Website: ulta-beauty
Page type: billing-address
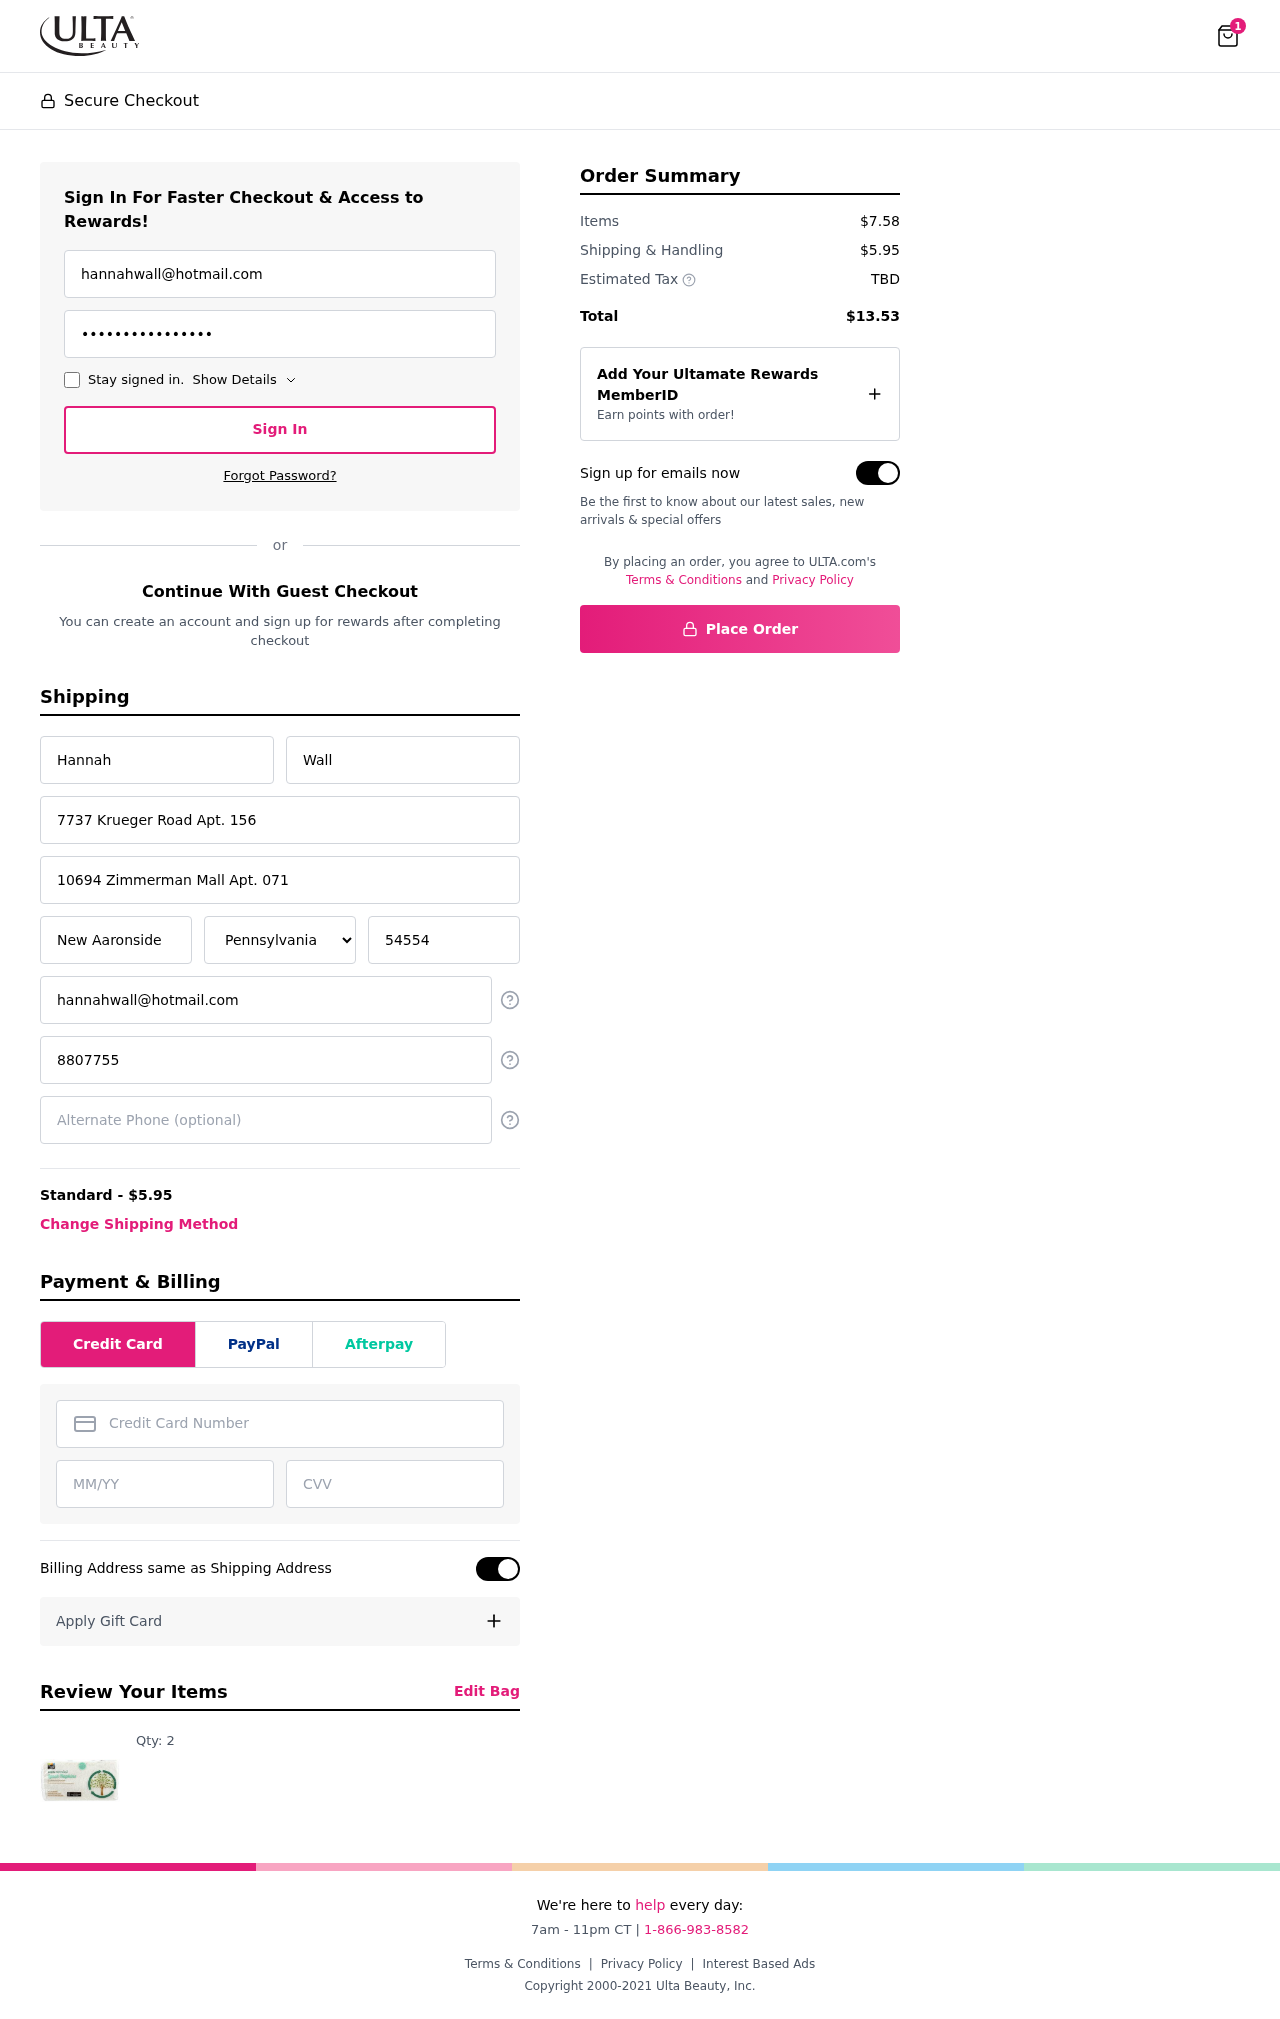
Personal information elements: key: PII_STATE
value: Pennsylvania
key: PII_EMAIL
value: hannahwall@hotmail.com
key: PII_FIRSTNAME
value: Hannah
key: PII_LASTNAME
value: Wall
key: PII_STREET
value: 7737 Krueger Road Apt. 156
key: PII_STREET2
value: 10694 Zimmerman Mall Apt. 071
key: PII_CITY
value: New Aaronside
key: PII_POSTCODE
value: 54554
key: PII_PHONE
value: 8807755892
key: PII_CARD_NUMBER
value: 2720 8022 6358 3555
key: PII_CARD_EXPIRY
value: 04/27
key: PII_CARD_CVV
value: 360
Product elements: key: PRODUCT1_QUANTITY
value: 2
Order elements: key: ORDER_NUM_ITEMS
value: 1
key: ORDER_SHIPPING_COST
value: $5.95
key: ORDER_SUBTOTAL
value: $7.58
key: ORDER_TOTAL
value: $13.53